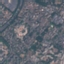
Label: Residential